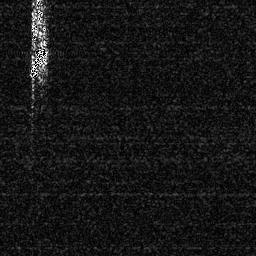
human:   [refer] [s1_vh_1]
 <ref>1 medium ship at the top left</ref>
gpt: <box>[[10, 17, 18, 31, 0]]</box>